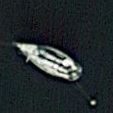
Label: Civil_yacht